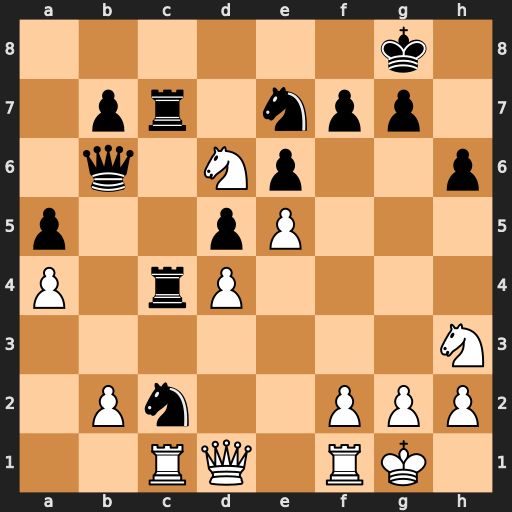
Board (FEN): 6k1/1pr1npp1/1q1Np2p/p2pP3/P1rP4/7N/1Pn2PPP/2RQ1RK1
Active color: w
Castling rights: -
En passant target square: -
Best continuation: Nxc4 Rxc4 Rxc2